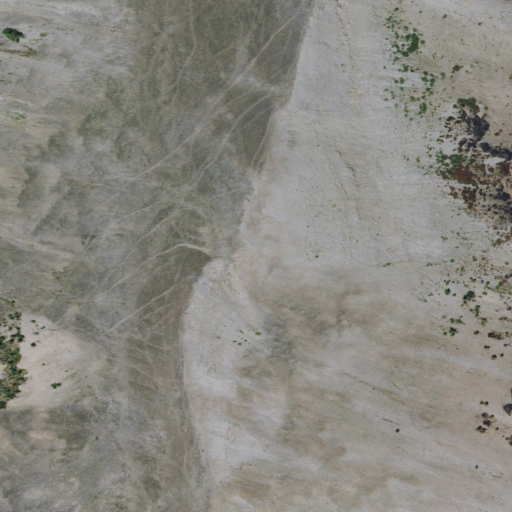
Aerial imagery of mountain in Montana named Lebo Peak containing grassland, shrub, snow, and barren land